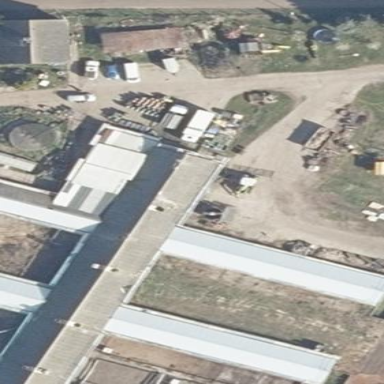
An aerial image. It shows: Sty building.